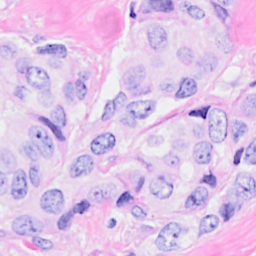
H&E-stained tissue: Breast